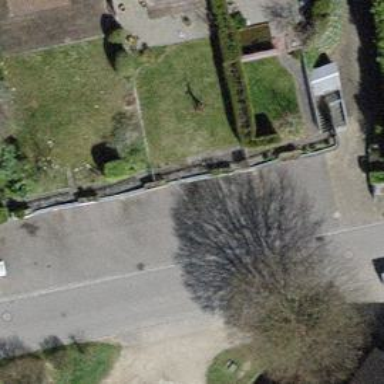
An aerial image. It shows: Garages with flat grass roof.